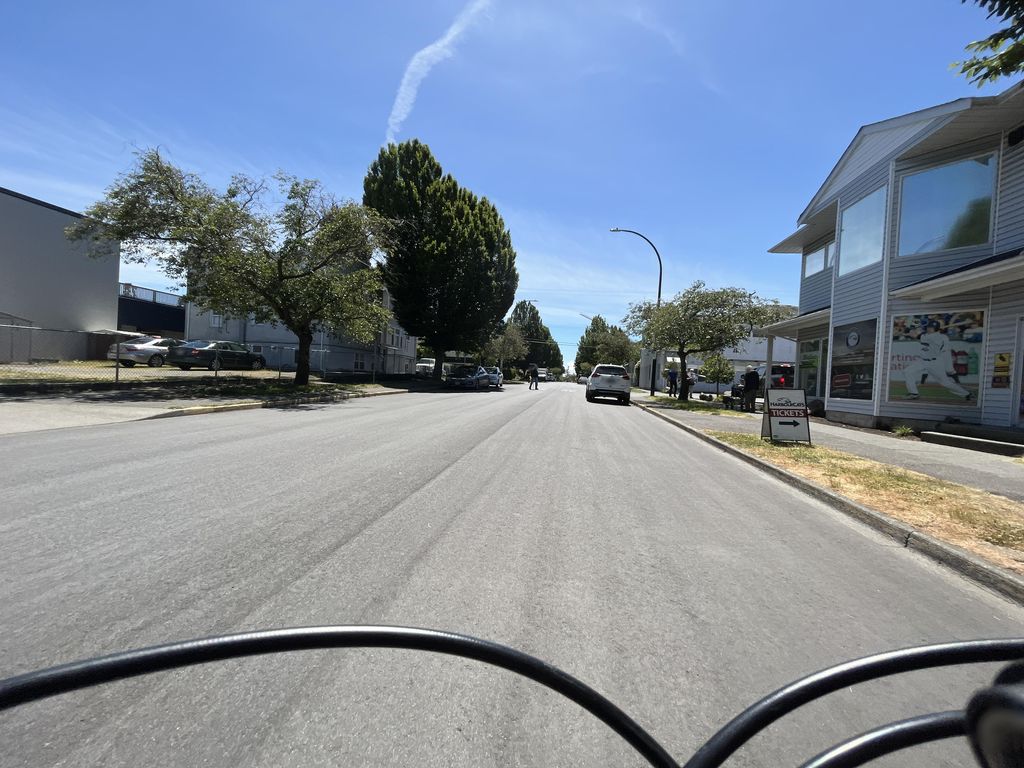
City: victoria